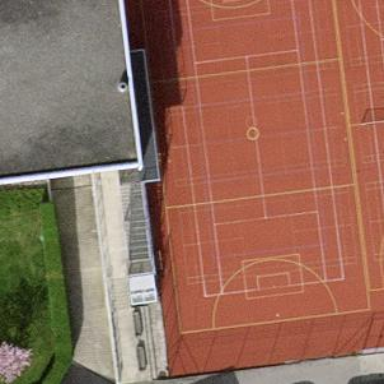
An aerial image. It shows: Tennis court on pitch designated for leisure land.